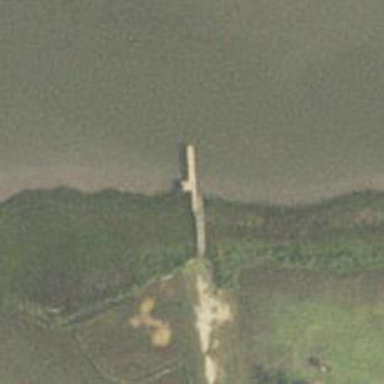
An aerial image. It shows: Man-made pier.